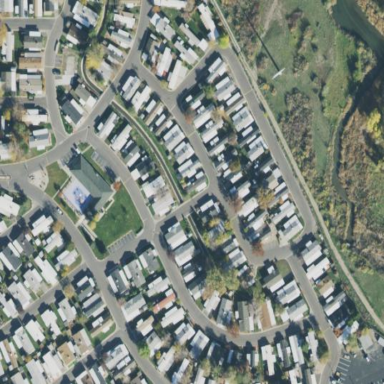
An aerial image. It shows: Residential area designated as mobile home park.